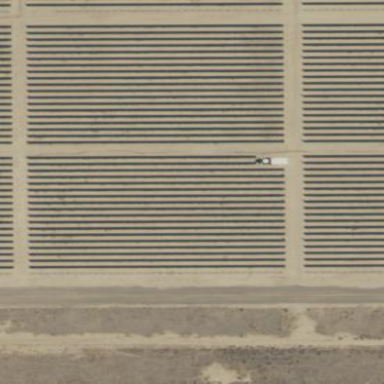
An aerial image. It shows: Solar power generator utilizing photovoltaic panels.